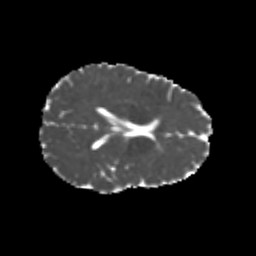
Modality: MD
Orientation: axial
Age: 23
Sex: female
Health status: healthy
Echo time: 0.074 s